Aerial crown-view tile of a tropical tree (Barro Colorado Island, Panama), acquired 20240611:
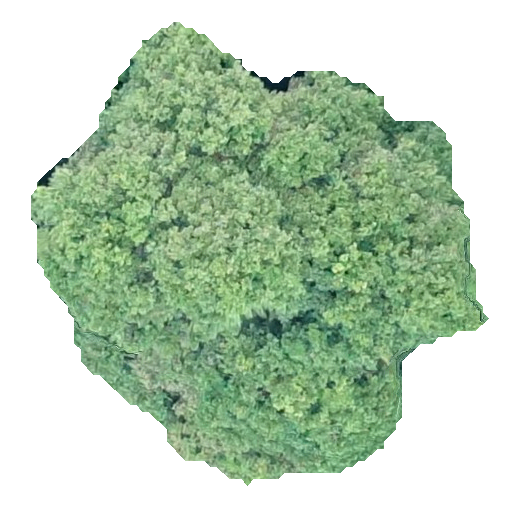
Species: Prioria copaifera
GBIF accepted scientific name: Prioria copaifera
Crown area: 217.505 m²